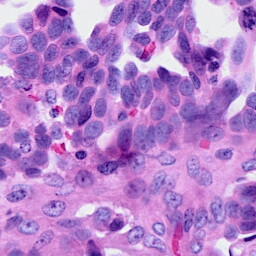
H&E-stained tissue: Ovarian